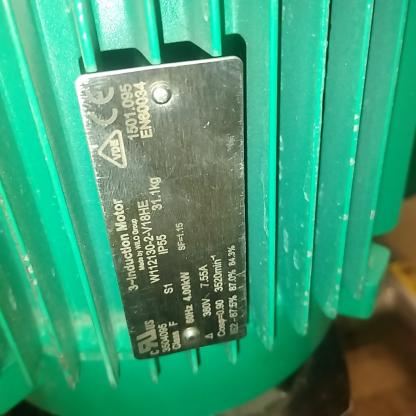
Klasa: tabliczka-znamionowa